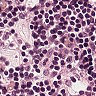
Metastatic tissue present: no